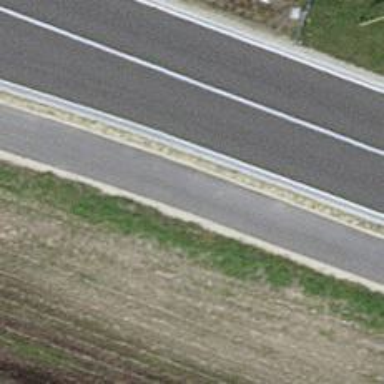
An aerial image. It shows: Asphalt cycleway.